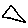
Label: triangle